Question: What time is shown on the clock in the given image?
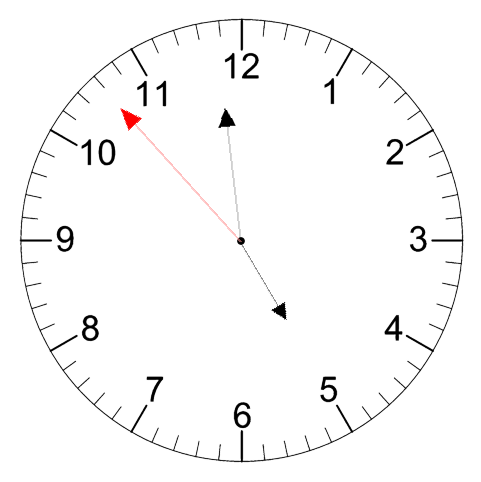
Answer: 04:58:53